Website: home-depot
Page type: address-validator
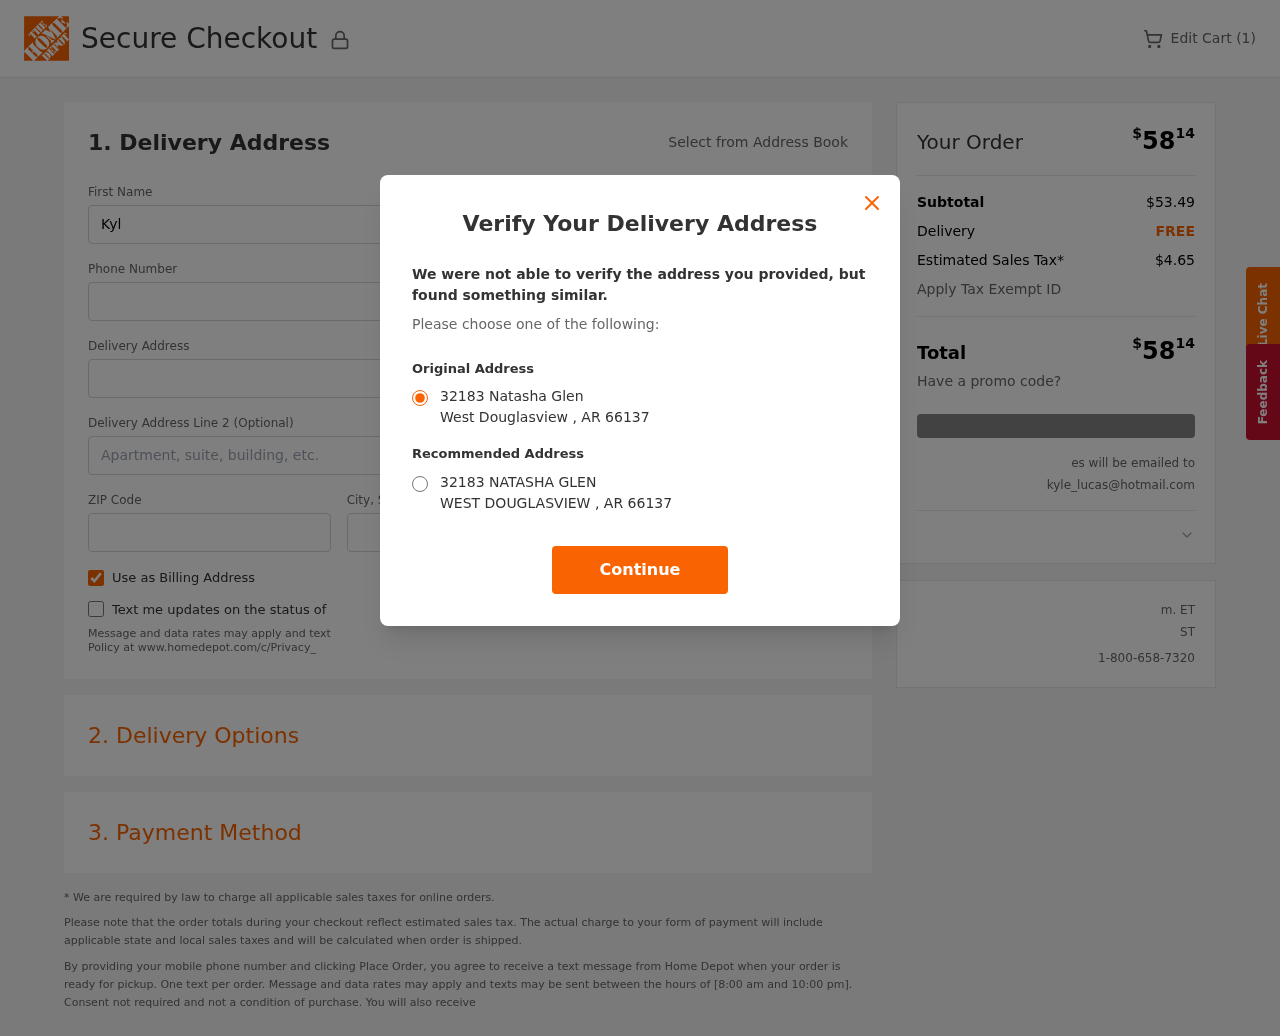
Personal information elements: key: PII_CITY
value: West Douglasview
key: PII_EMAIL
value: kyle_lucas@hotmail.com
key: PII_POSTCODE
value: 66137
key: PII_STATE_ABBR
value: AR
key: PII_STREET
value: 32183 Natasha Glen
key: PII_FIRSTNAME
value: Kyle
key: PII_LASTNAME
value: Lucas
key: PII_PHONE
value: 8312888113
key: PII_CITY_STATE
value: West Douglasview, AR
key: PII_LOCATION25_POSTCODE_EXT
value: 3218
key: PII_LOCATION25_POSTCODE_EXT_NUMERIC
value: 3218
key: PII_CITY_ALT
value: WEST DOUGLASVIEW
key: PII_POSTCODE_FULL
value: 66137
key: PII_POSTCODE_NUMERIC
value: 66137
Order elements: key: ORDER_NUM_ITEMS
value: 1
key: ORDER_TOTAL
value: $5814
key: ORDER_SUBTOTAL
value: $53.49
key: ORDER_SHIPPING_COST
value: FREE
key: ORDER_TAX
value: $4.65